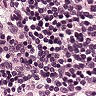
Metastatic tissue present: no